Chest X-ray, PA view. Patient: 70 years old, sex F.
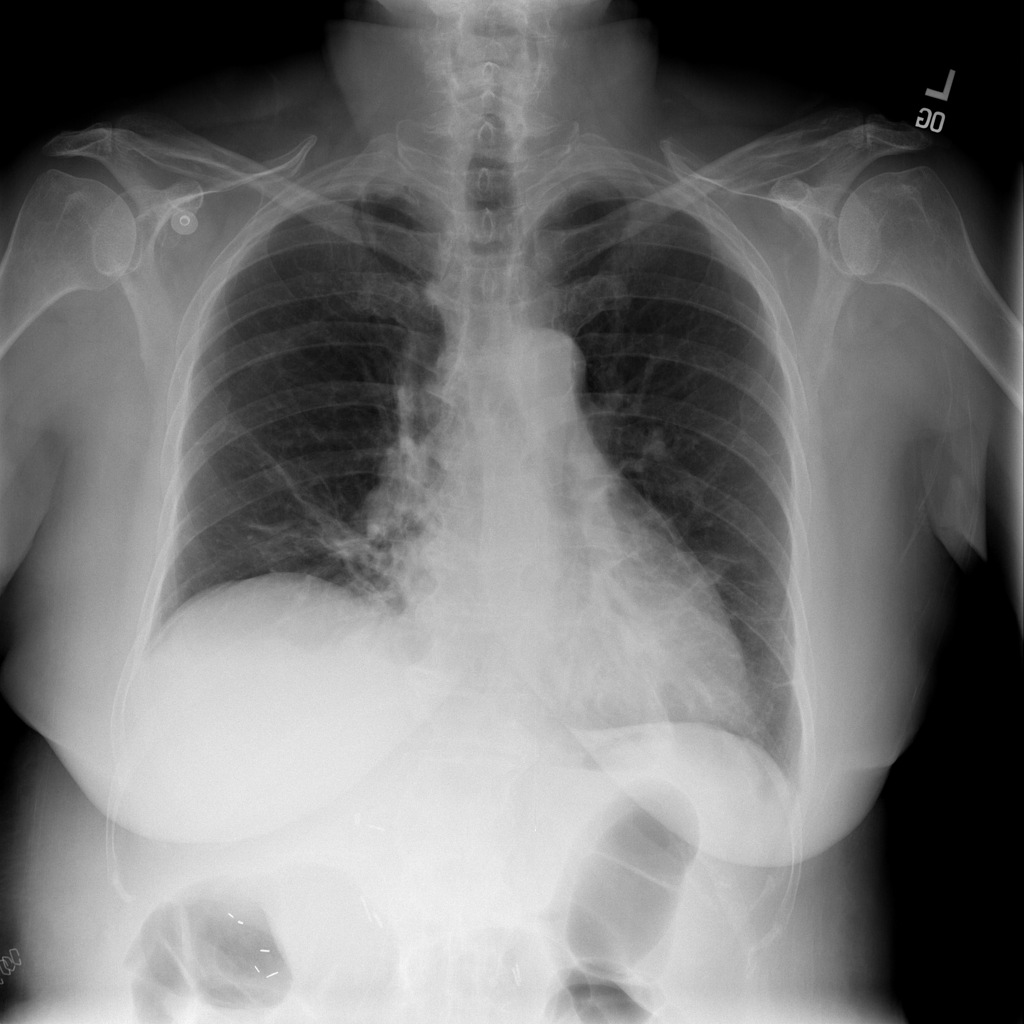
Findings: Atelectasis